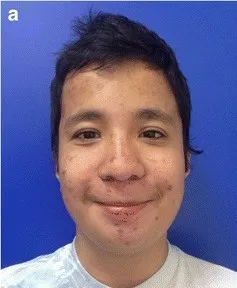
A. Facial phenotype of patient with midface hypoplasia, broad and prominent front, mild hypertelorism, strabism, broad nasal bridge, long and smooth philtrum, thin upper lip.
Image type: medical_photograph (other_medical_photograph)